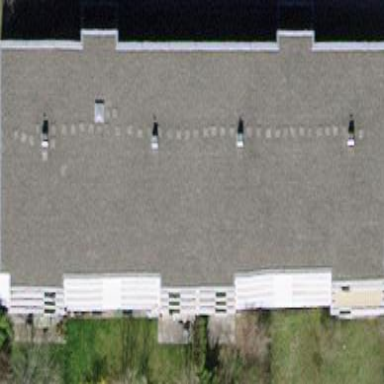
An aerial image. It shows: Gray apartment building with flat roof made of gravel.